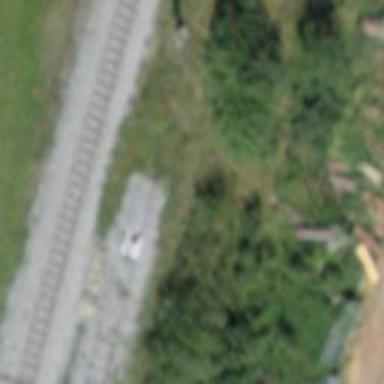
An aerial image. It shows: Railway buffer stop.